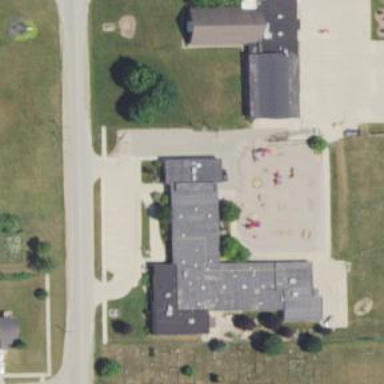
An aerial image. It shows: School.